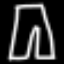
Label: pants